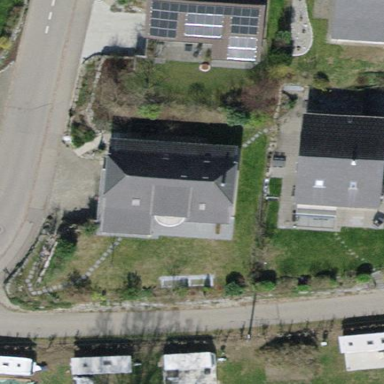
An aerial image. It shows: Detached building with hipped roof.